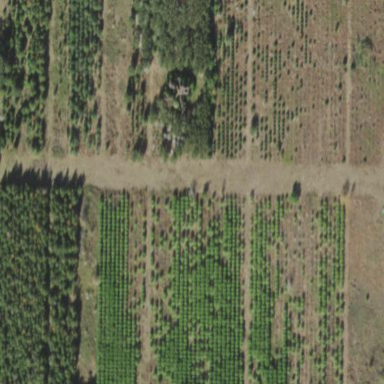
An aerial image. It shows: Plant nursery cultivating trees.